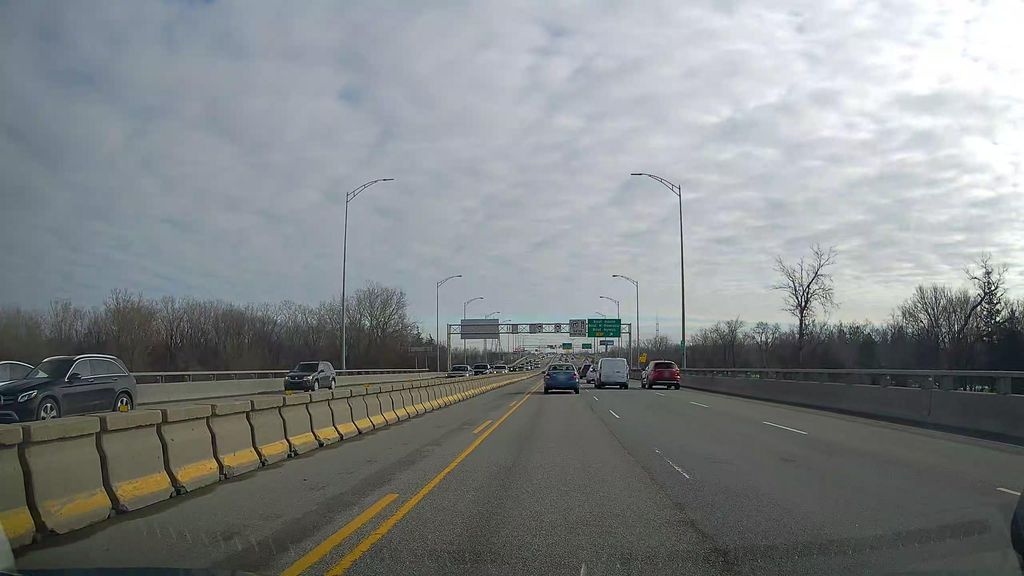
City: montreal